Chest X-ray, AP view. Patient: 10 years old, sex F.
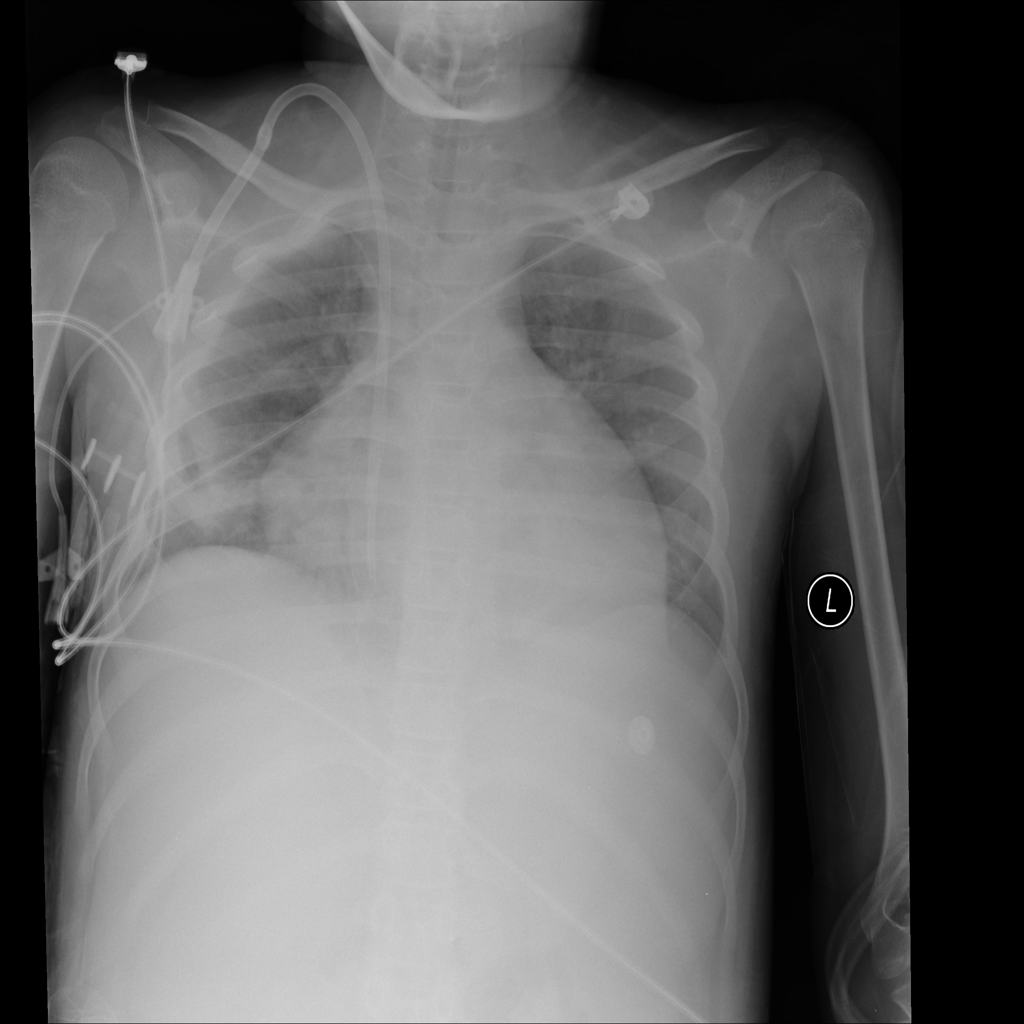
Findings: Cardiomegaly, Infiltration